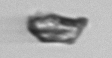
Label: detritus_transparent